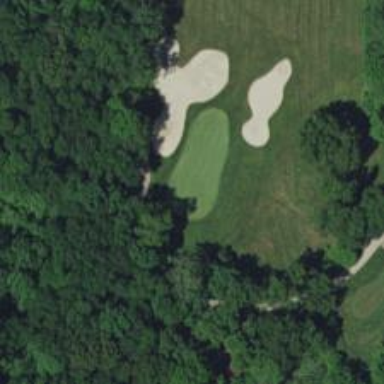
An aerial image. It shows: View of golf hole.